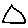
Label: triangle